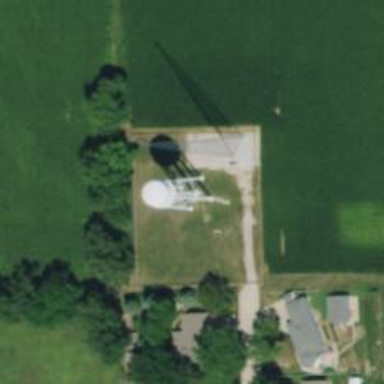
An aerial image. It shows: Water tower that is man-made.